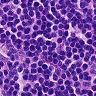
Metastatic tissue present: no